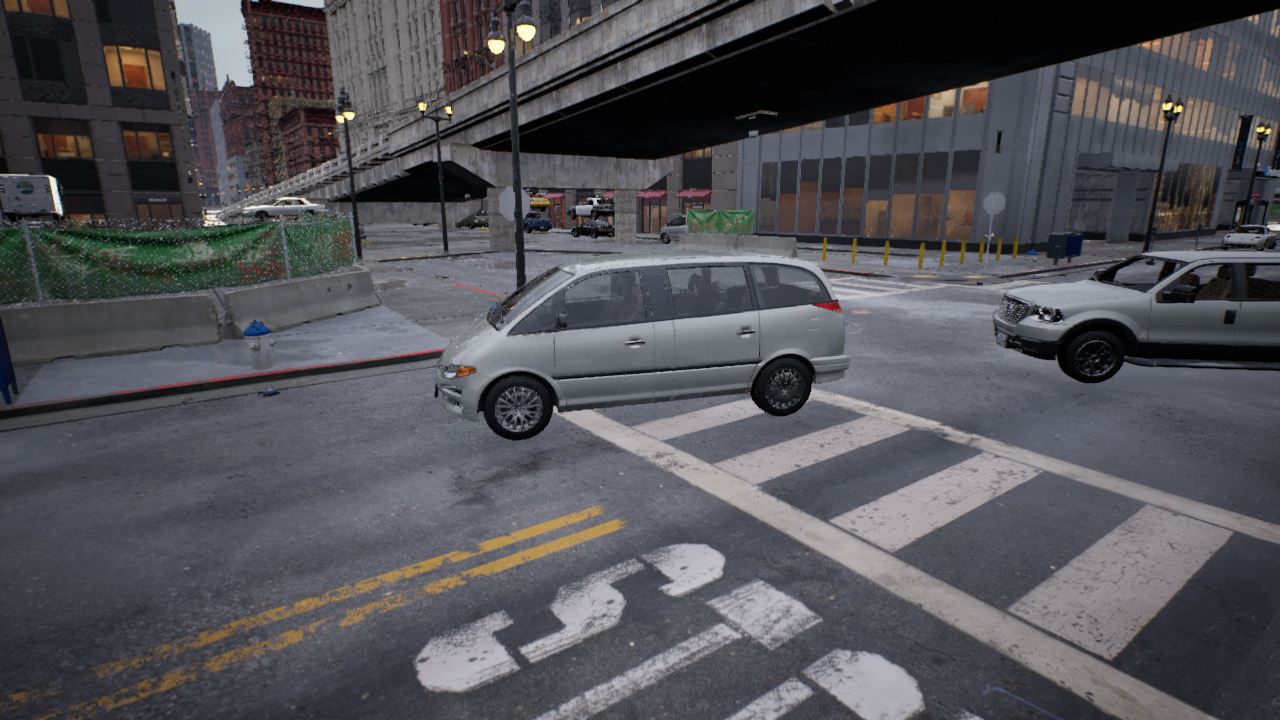
Venue: intersection
Lighting: clear day
Vehicle rig: minivan